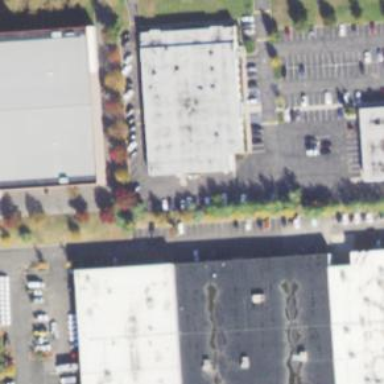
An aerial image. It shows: Commercial building.